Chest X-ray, PA view. Patient: 52 years old, sex M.
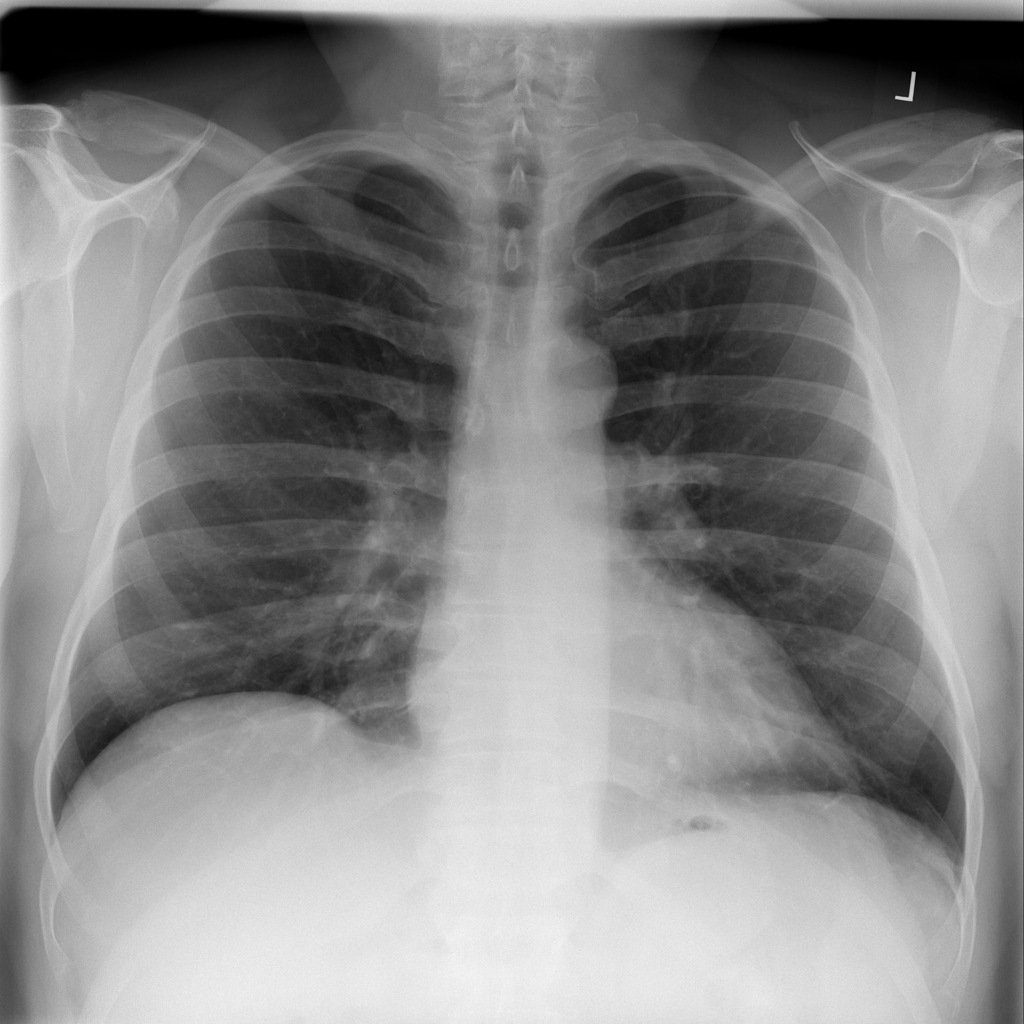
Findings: No Finding